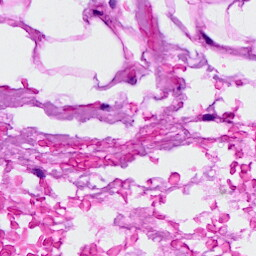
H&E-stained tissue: Breast